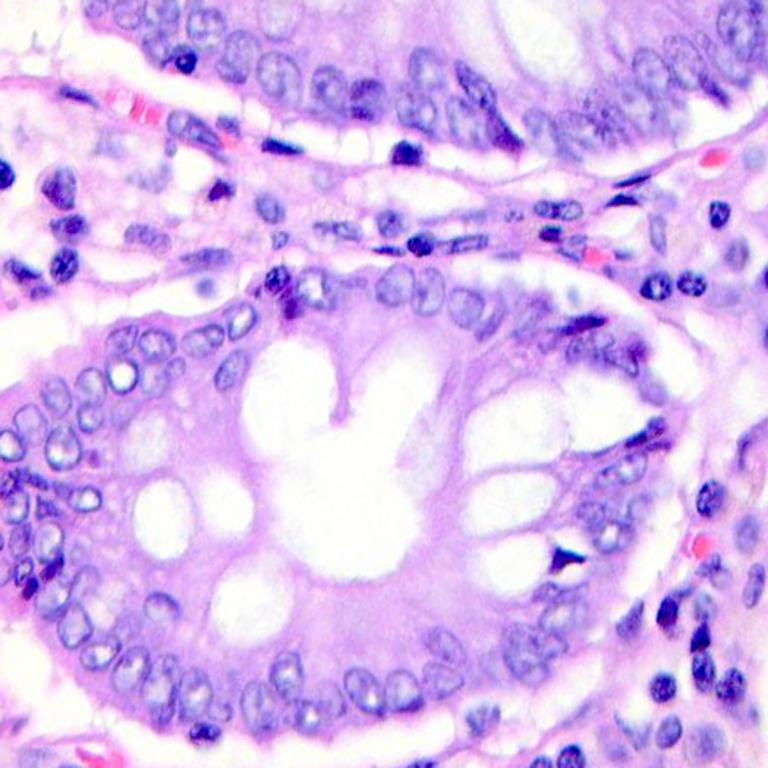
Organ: colon
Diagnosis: benign